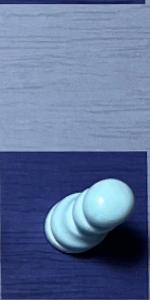
Label: Pawn_White